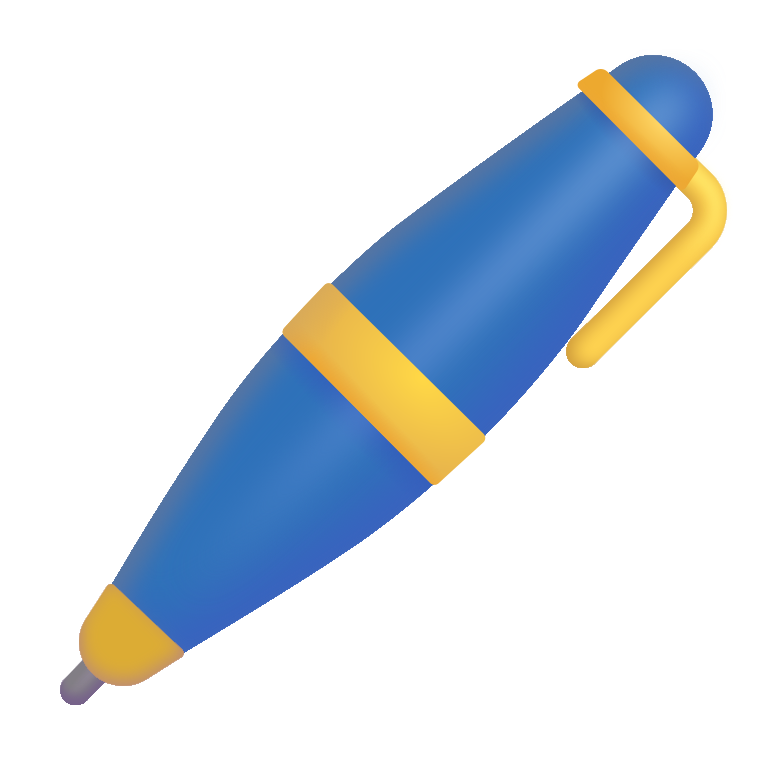
pen color